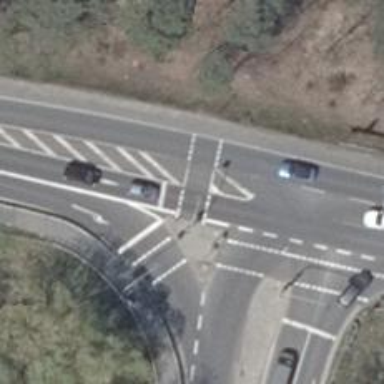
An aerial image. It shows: Road with traffic signals.